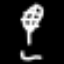
Label: leaf